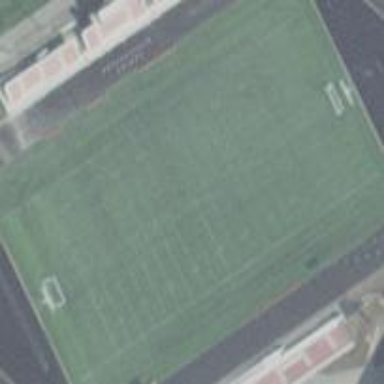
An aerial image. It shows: American football pitch for leisure and sport activities.